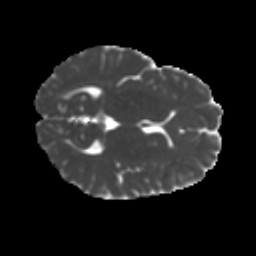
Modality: MD
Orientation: axial
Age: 23
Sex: female
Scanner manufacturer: ge
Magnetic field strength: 3 T
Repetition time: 7.8 s
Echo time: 0.0606 s